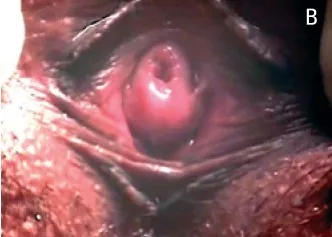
Cough.
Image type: medical_photograph (other_medical_photograph)